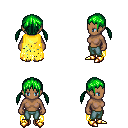
a pixel art fantasy rpg character, female body template, human, dark skin, yellow tattered cape, teal pants, green twin-tailed hairstyle, gold boots, four views (front, back, left, right), 2x2 character sprite sheet, small pixel art, hard edges, no anti-aliasing